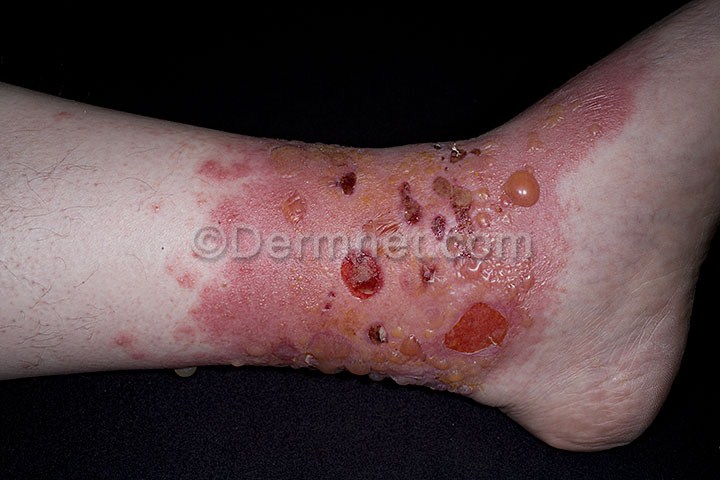
Disease: Poison Ivy Photos and other Contact Dermatitis